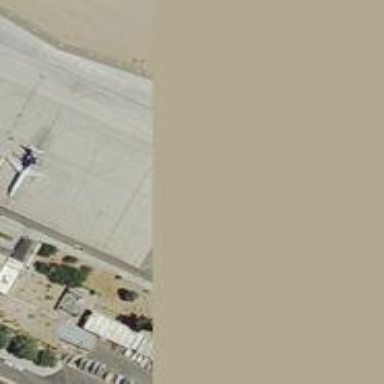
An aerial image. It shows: Image of taxiway at airport.